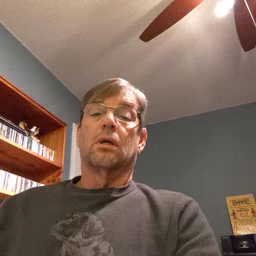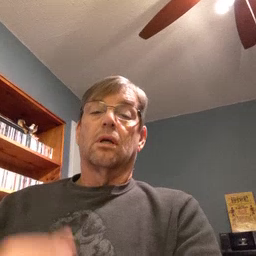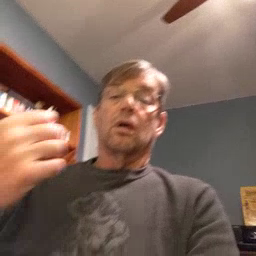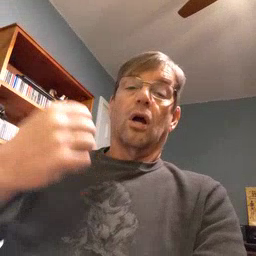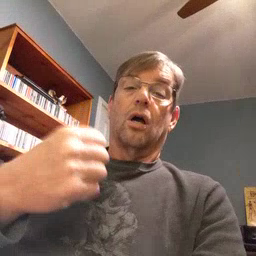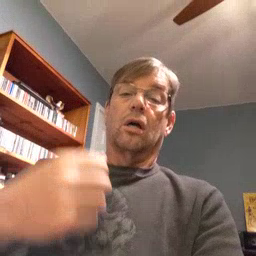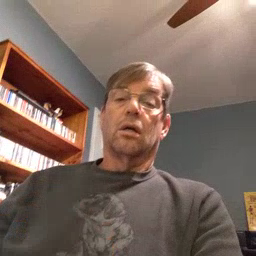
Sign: car